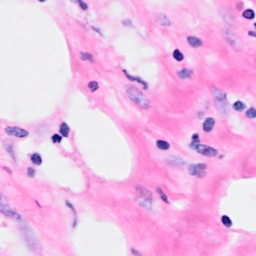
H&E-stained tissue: Breast